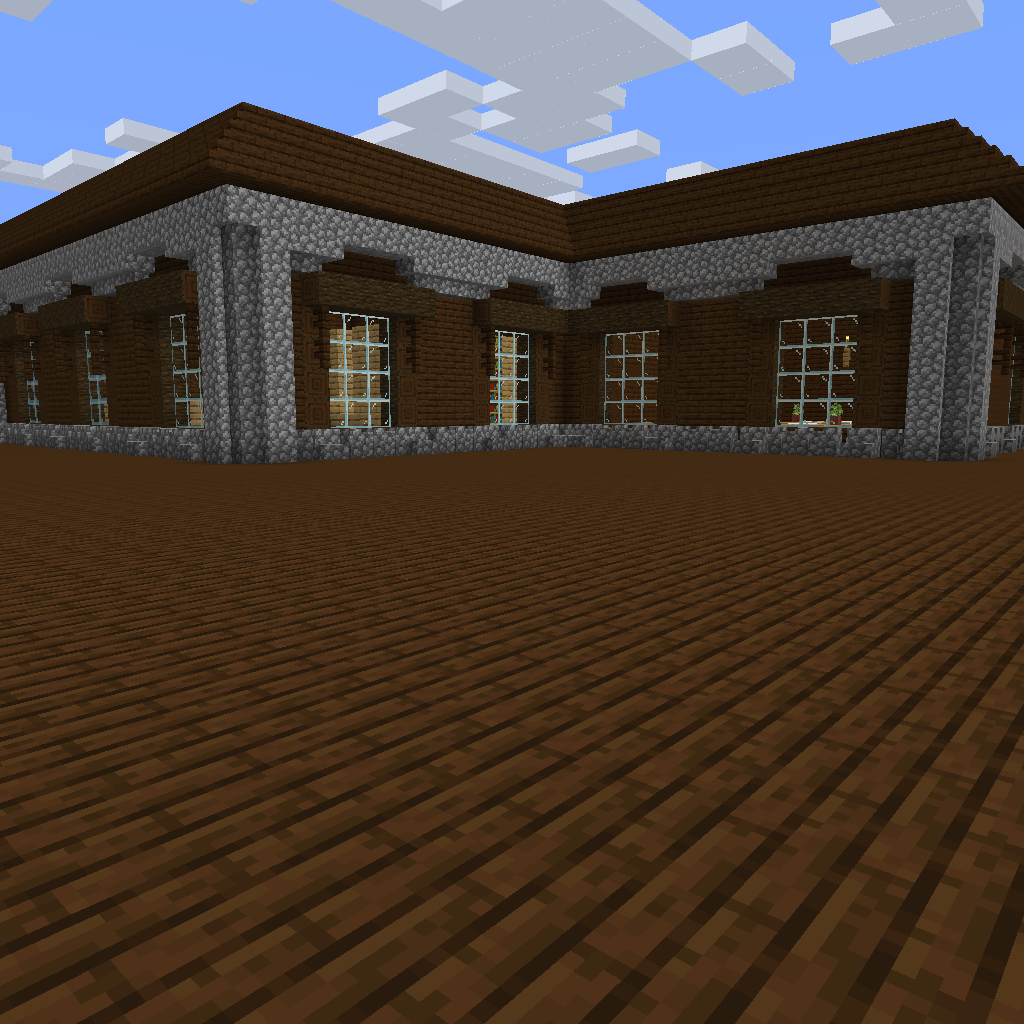
top of mansions with windows